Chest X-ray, AP view. Patient: 22 years old, sex M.
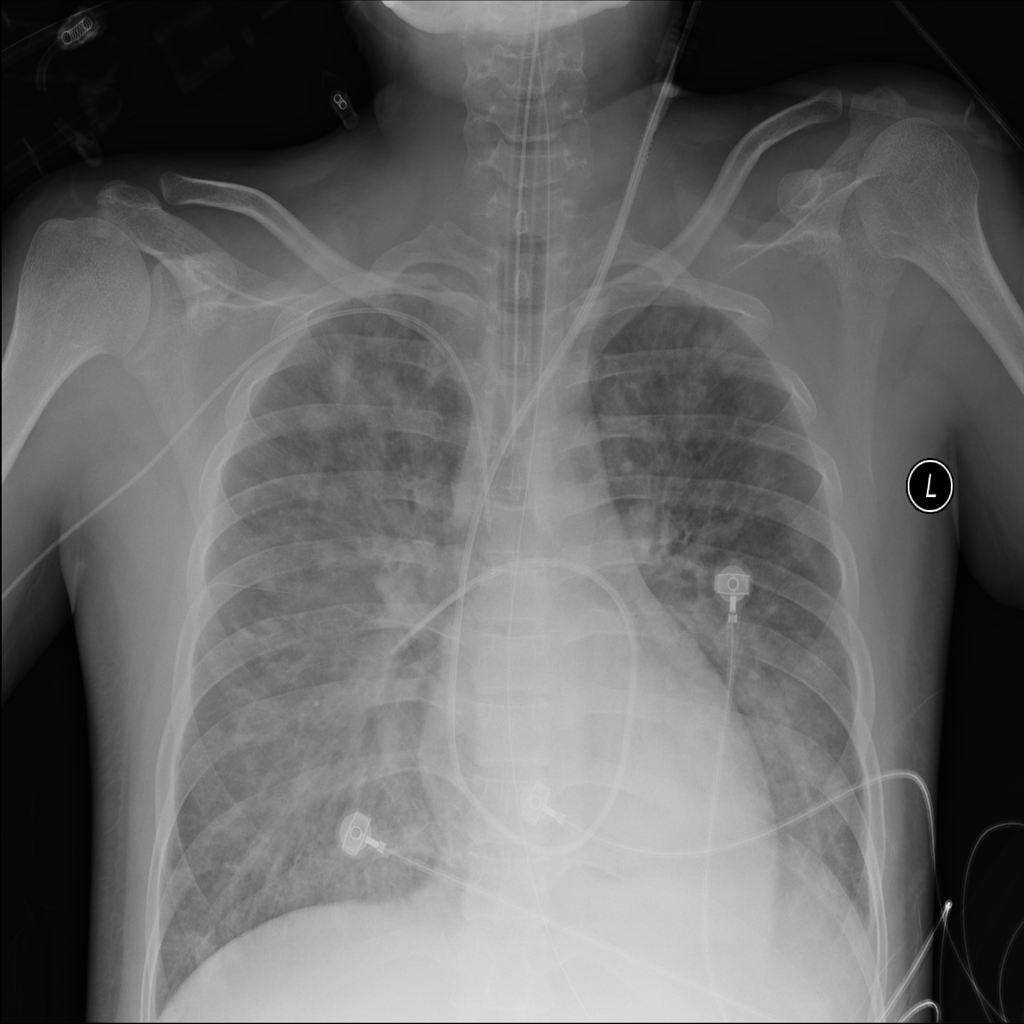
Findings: Edema